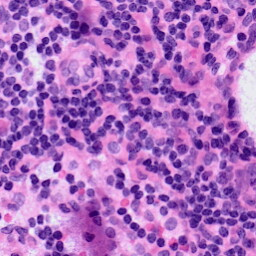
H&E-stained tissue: LymphNode